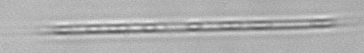
Label: Rhizosolenia